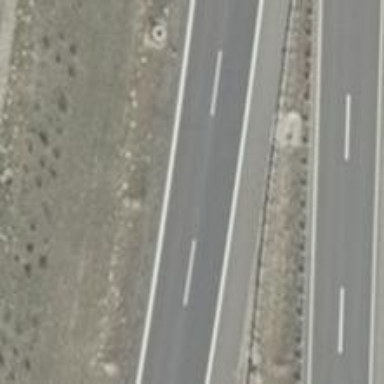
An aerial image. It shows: Asphalt motorway.